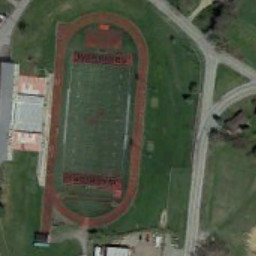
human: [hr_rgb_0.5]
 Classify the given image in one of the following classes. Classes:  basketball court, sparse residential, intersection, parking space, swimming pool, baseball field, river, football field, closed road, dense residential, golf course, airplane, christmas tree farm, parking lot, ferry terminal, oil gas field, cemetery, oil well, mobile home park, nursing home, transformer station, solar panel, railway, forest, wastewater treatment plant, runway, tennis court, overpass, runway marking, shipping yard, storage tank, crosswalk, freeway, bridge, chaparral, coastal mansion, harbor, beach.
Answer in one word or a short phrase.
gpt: football field